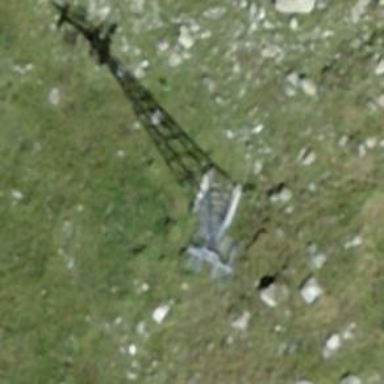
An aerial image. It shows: Pylon for aerialway.